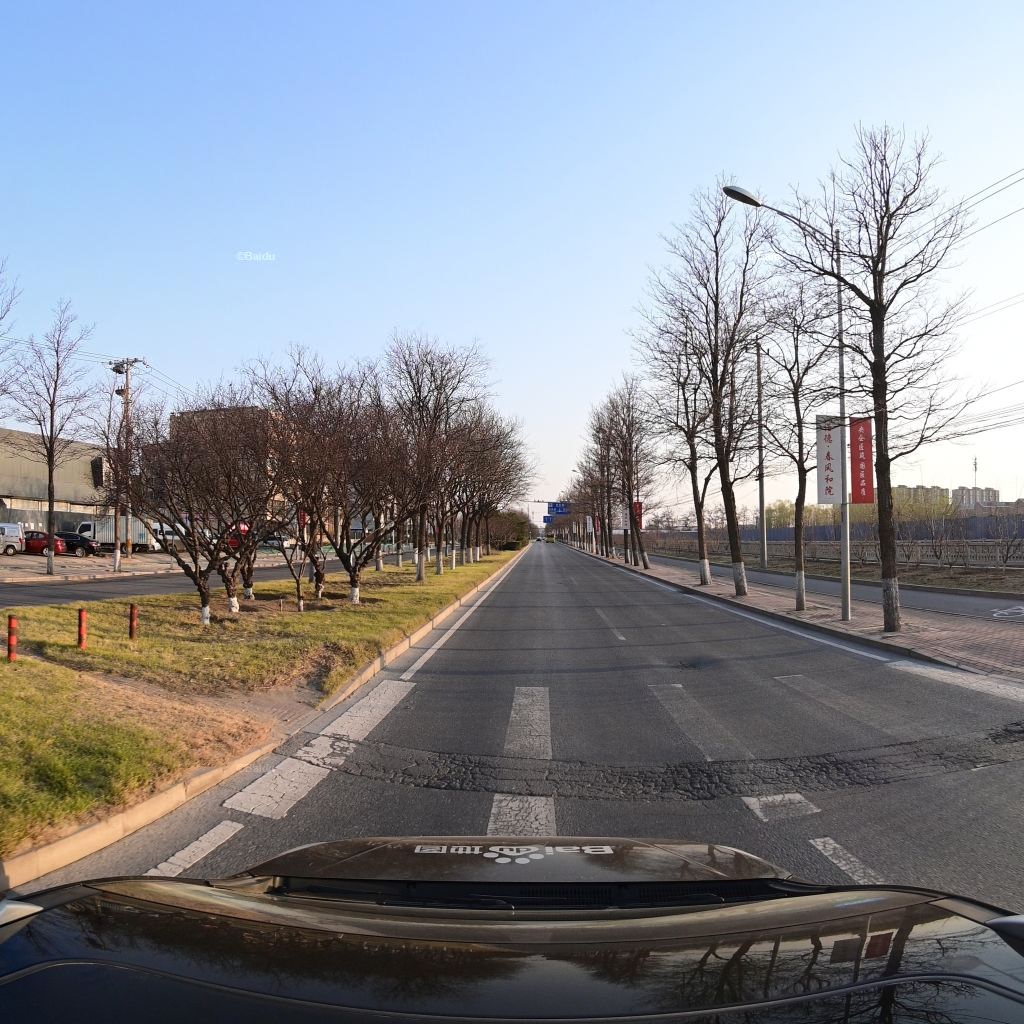
Region: Fengtai
Road damage annotations: alligator crack